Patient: sex M, age 29
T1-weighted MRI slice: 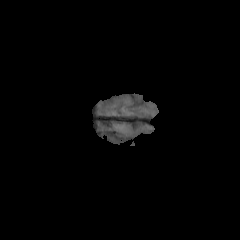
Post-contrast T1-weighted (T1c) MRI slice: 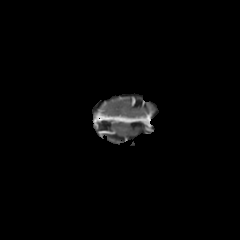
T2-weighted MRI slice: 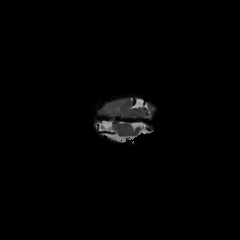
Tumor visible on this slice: no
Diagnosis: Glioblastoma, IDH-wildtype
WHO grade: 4